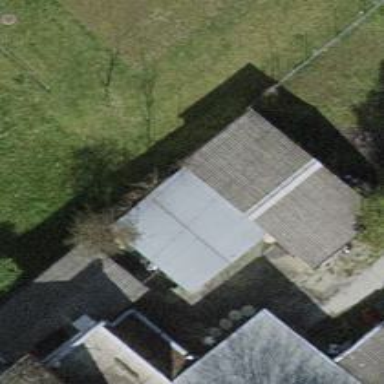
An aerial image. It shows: View of roof of building.